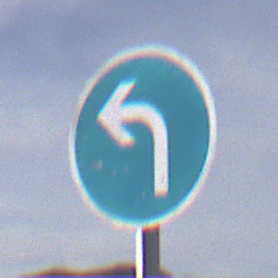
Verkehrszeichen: VorgeschriebeneFahrtrichtungLinks
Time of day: MorningAfternoon
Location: Outdoor (Nature)
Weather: PartlyCloudy
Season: NotSpecified
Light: Natural